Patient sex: F
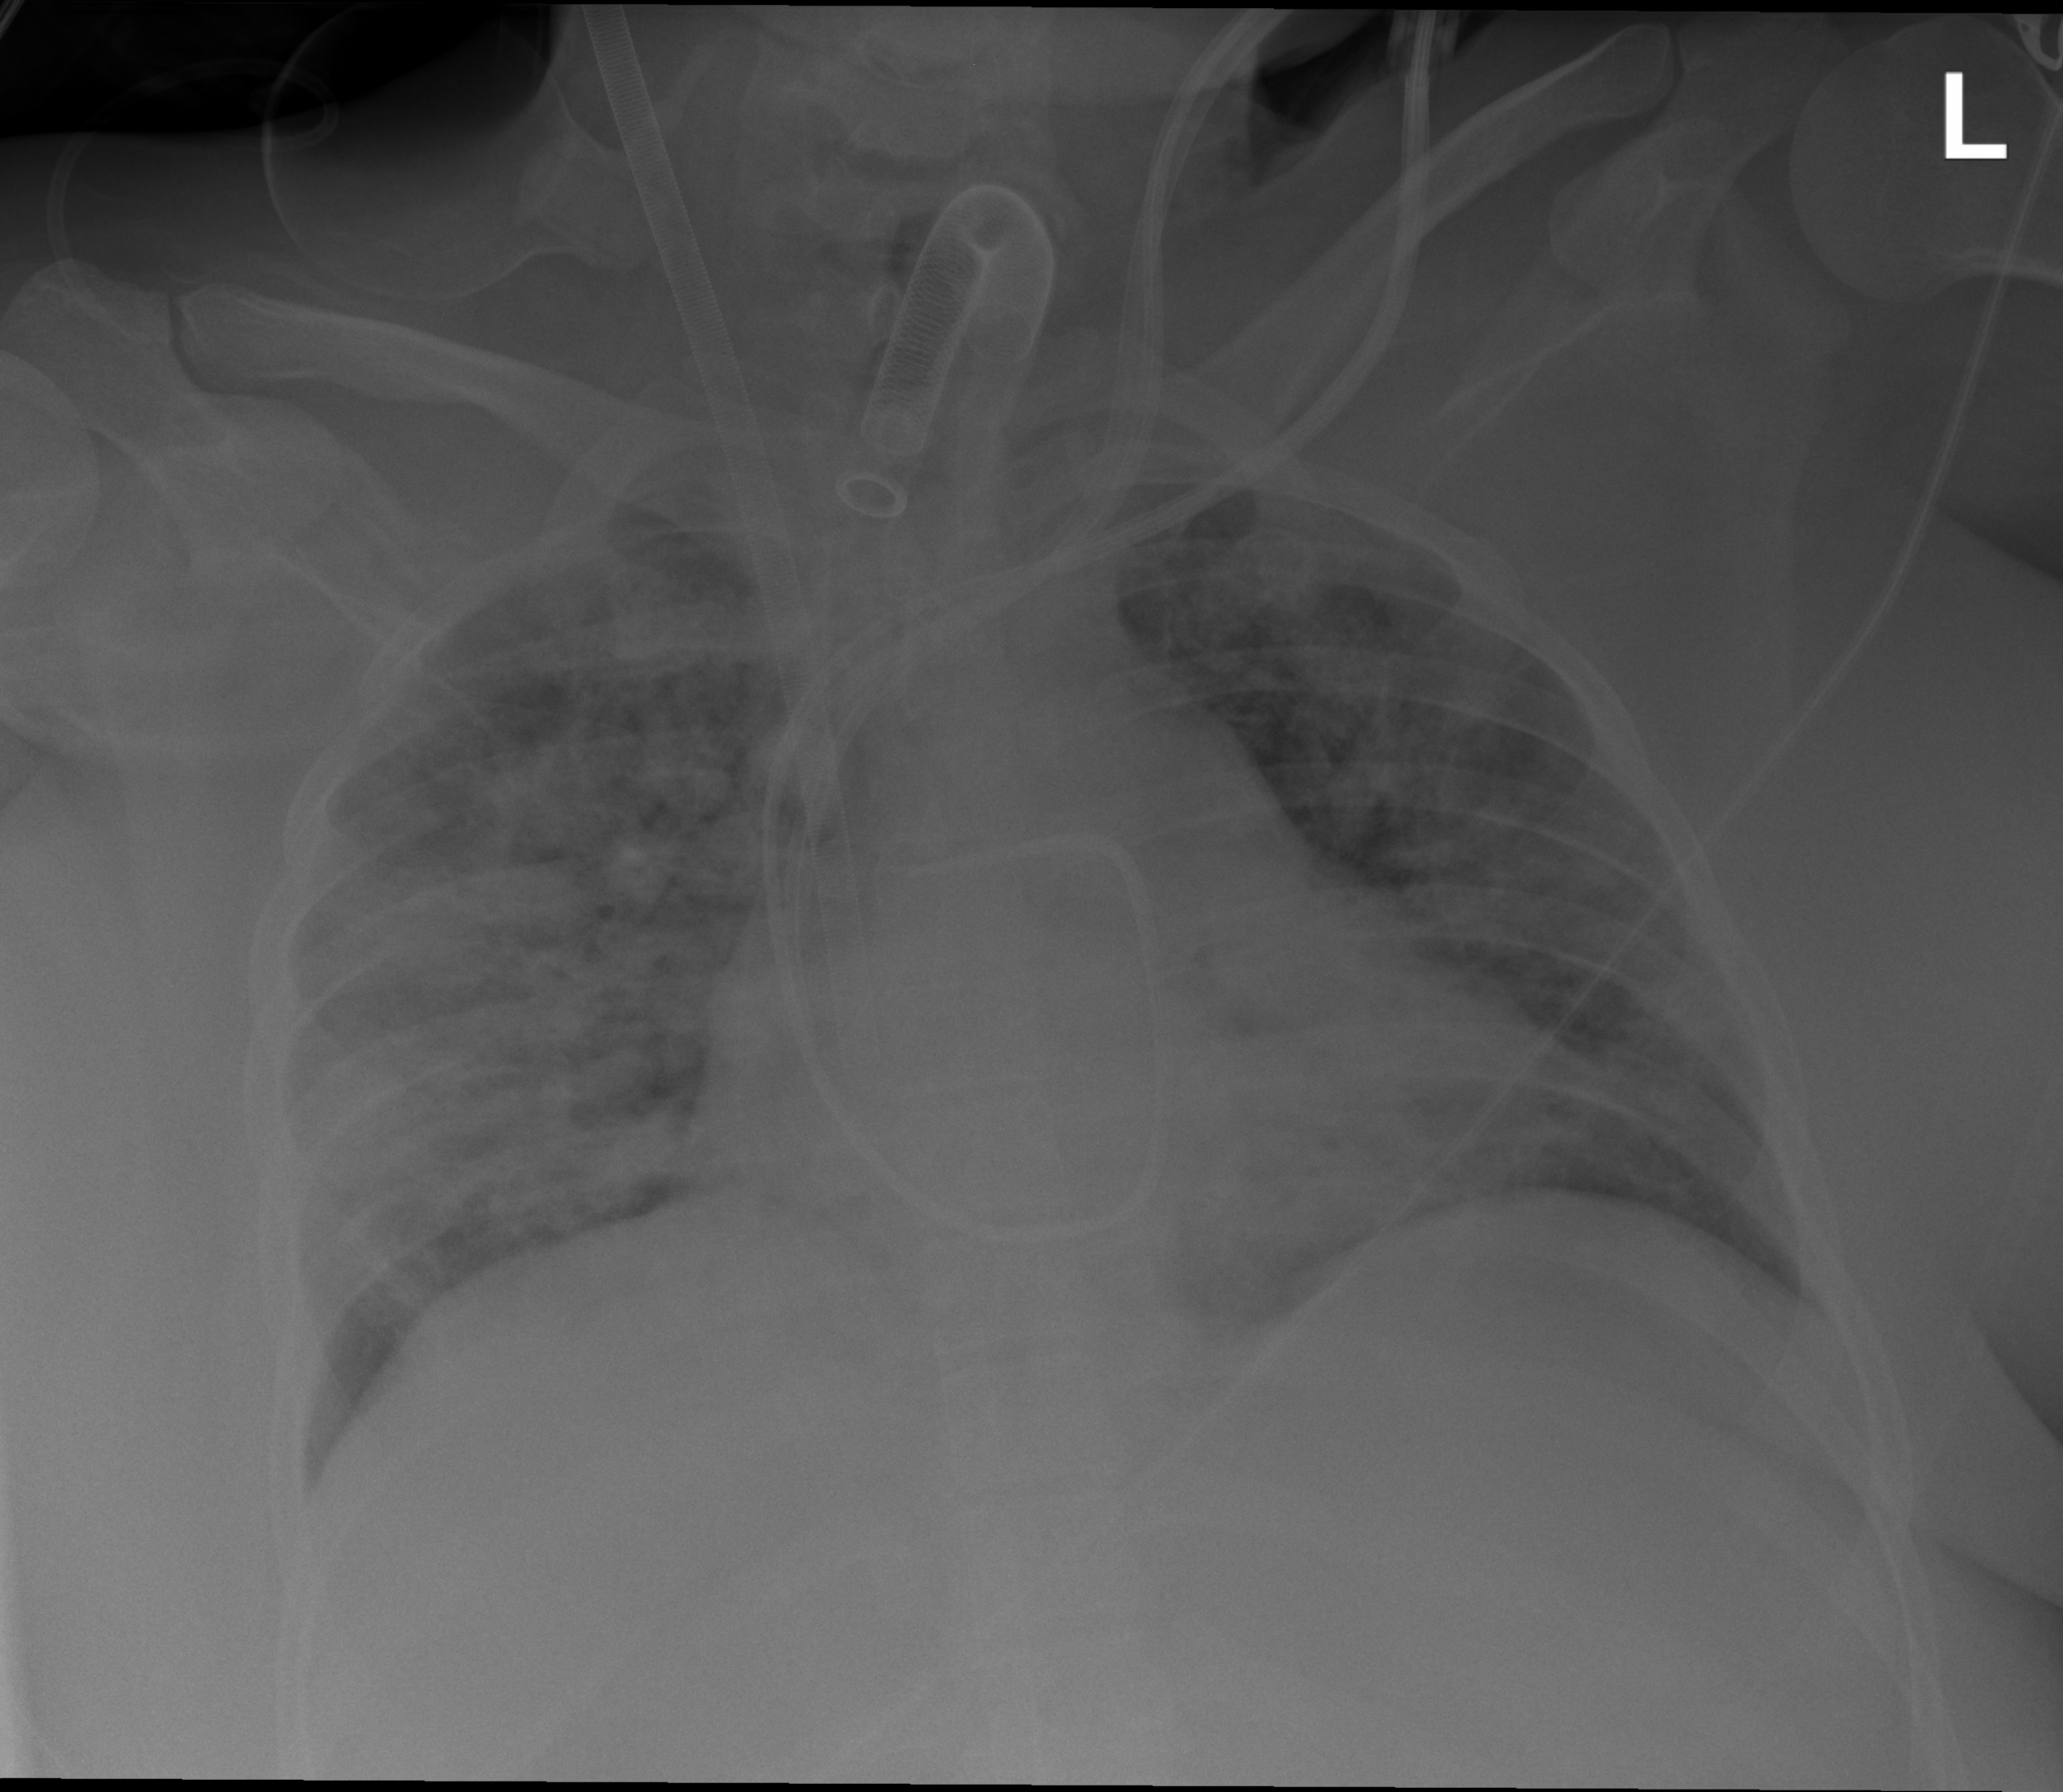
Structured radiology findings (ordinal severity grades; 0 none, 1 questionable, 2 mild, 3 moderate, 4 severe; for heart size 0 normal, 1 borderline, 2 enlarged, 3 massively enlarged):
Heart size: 2
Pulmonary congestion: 3
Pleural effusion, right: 0
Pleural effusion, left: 0
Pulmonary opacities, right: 4
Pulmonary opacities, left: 4
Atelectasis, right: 3
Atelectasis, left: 3